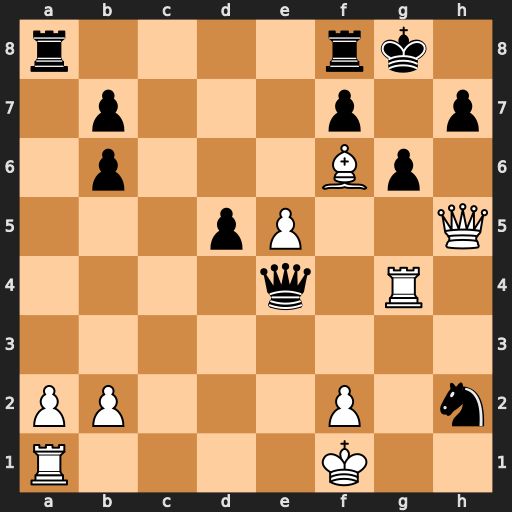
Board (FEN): r4rk1/1p3p1p/1p3Bp1/3pP2Q/4q1R1/8/PP3P1n/R4K2
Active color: w
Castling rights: -
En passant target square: -
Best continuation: Qxh2 Qxg4 Qh6 Qh3+ Qxh3